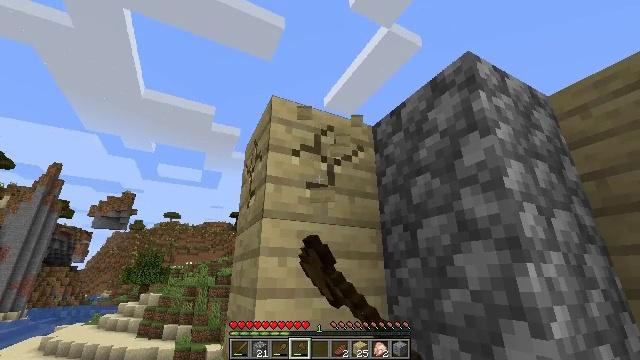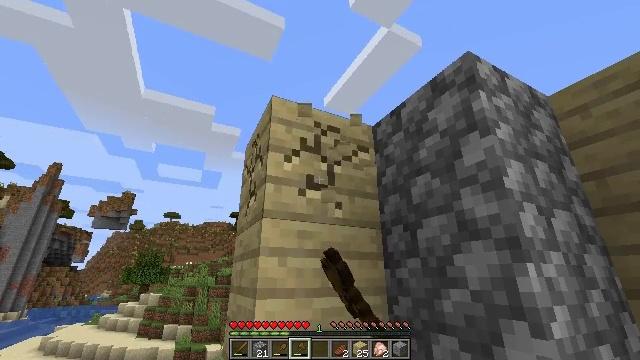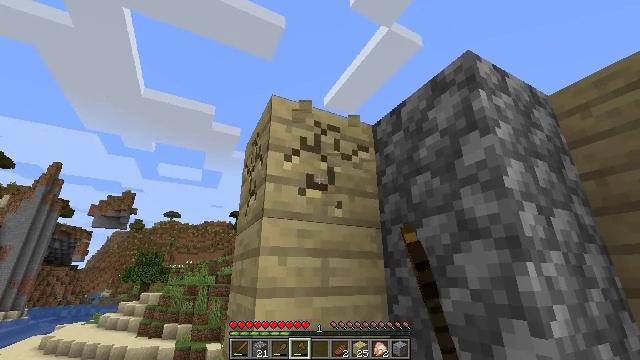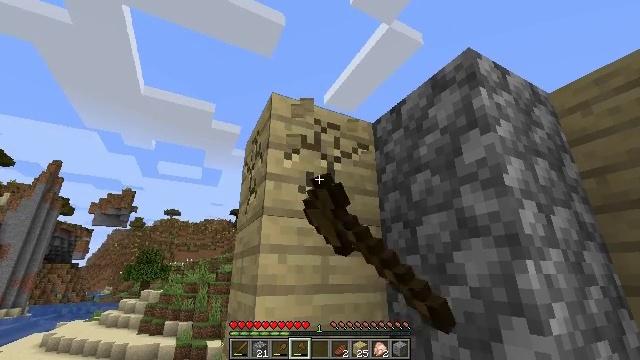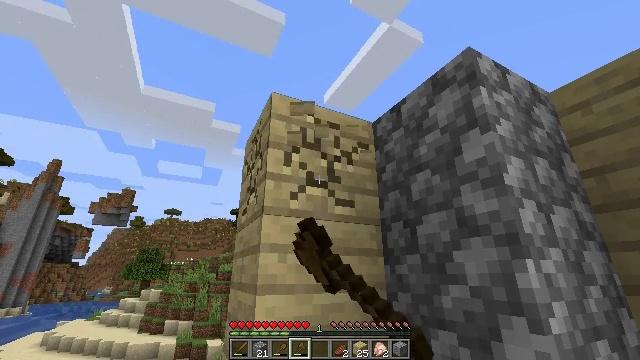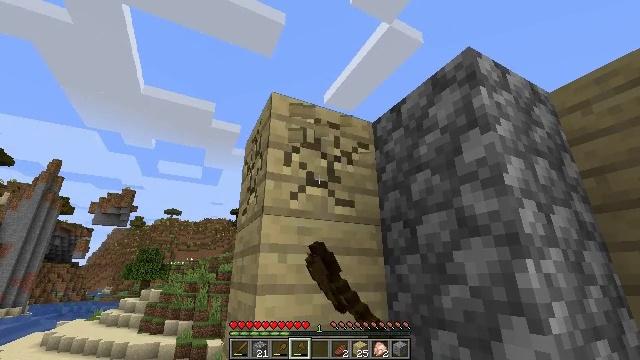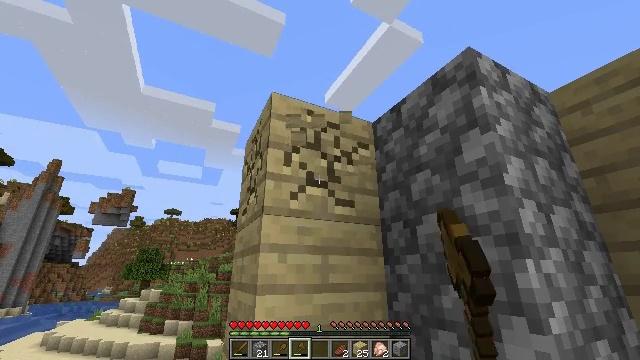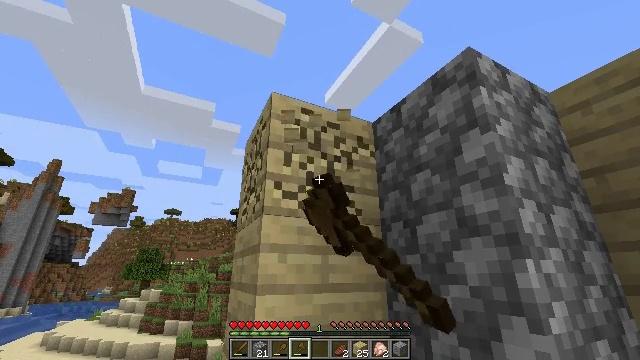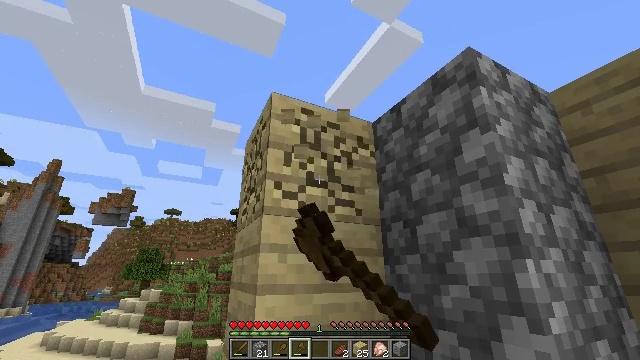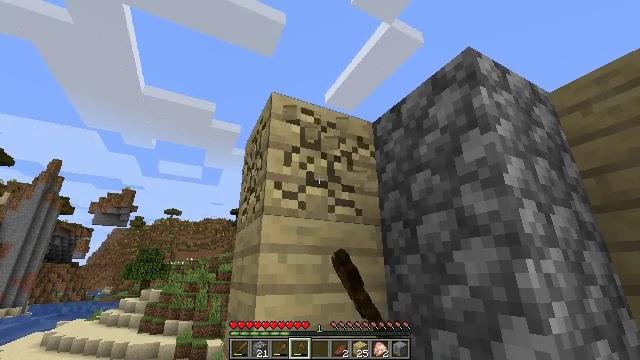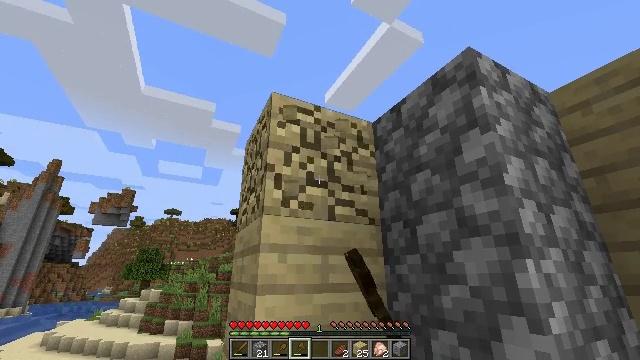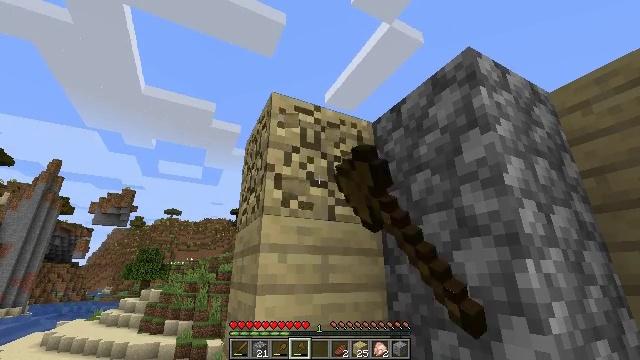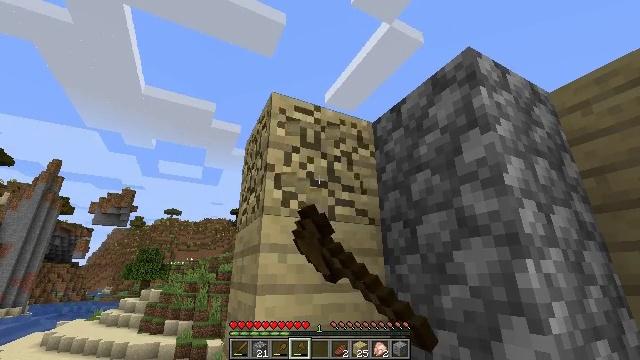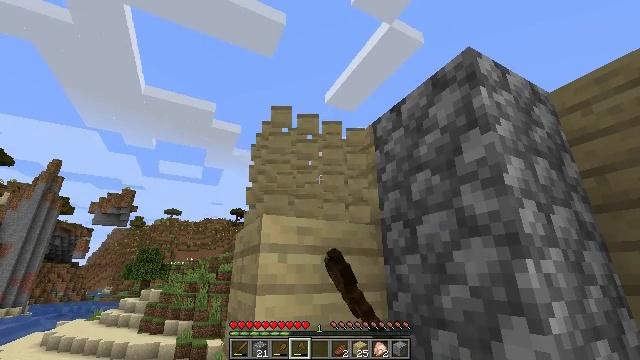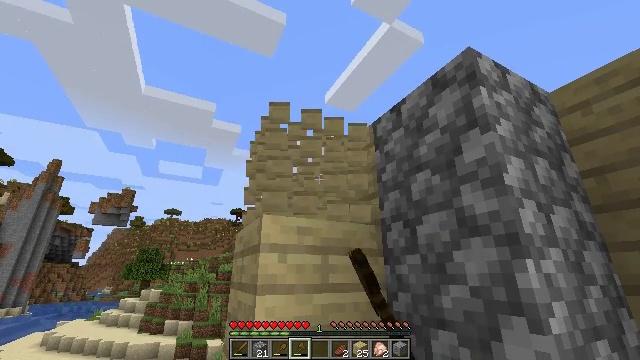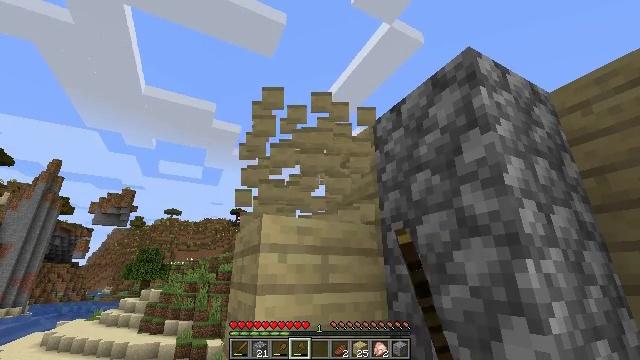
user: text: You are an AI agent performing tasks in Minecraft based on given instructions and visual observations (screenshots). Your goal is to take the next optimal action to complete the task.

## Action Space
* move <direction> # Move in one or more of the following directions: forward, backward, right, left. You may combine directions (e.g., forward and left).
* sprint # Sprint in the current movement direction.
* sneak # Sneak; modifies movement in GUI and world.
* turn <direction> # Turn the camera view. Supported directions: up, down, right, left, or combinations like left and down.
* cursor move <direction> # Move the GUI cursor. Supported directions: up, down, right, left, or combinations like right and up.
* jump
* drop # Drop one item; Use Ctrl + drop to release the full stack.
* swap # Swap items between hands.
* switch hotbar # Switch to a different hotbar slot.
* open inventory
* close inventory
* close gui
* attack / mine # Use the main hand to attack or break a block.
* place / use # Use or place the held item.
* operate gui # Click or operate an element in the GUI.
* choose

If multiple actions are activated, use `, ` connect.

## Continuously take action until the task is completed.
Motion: motion action
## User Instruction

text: Mine the birch planks.
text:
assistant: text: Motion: attack / mine
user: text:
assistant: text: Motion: attack / mine
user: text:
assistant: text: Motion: attack / mine
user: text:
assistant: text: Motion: attack / mine
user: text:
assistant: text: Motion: attack / mine
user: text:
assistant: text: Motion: attack / mine
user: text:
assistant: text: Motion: attack / mine
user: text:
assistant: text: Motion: attack / mine
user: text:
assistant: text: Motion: attack / mine
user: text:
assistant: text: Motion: attack / mine
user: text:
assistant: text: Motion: attack / mine
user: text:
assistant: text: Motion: attack / mine
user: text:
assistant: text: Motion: attack / mine
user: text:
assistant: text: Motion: attack / mine
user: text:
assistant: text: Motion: attack / mine
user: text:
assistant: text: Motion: attack / mine
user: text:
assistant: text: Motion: attack / mine
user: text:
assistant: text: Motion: turn down, attack / mine
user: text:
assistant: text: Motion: turn down, attack / mine
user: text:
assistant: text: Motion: turn down, attack / mine
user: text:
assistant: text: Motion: turn left and down, attack / mine
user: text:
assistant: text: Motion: turn down, attack / mine
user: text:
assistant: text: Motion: attack / mine
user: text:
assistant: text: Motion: attack / mine
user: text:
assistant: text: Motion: attack / mine
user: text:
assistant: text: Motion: attack / mine
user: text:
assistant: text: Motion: attack / mine
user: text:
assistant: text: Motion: attack / mine
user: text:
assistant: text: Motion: attack / mine
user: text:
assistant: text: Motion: attack / mine